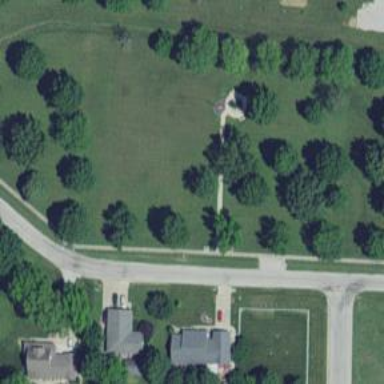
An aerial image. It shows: Memorial site with historic significance.